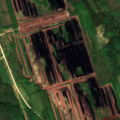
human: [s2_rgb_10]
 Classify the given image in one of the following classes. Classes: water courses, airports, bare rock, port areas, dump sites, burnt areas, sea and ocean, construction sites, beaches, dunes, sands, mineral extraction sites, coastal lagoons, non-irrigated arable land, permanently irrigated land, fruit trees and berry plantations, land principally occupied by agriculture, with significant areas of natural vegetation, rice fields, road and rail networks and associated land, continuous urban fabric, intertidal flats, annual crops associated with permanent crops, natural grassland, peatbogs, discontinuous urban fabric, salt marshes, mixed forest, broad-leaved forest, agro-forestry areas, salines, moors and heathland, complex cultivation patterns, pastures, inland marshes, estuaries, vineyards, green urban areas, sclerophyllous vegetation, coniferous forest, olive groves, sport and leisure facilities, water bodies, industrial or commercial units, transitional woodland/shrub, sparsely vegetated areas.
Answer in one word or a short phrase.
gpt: coniferous forest, mixed forest, transitional woodland/shrub, peatbogs